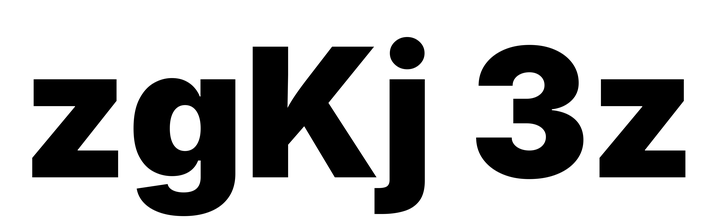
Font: Inter_Black